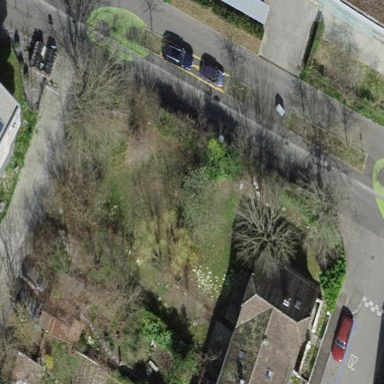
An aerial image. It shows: Garden surrounded by fence.